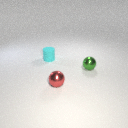
small green metal sphere behind small red metal sphere